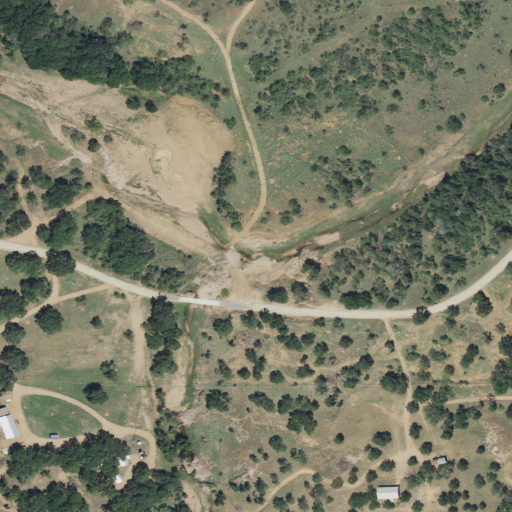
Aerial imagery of valley in Texas named Ship Hollow containing shrub, grassland, evergreen forest, and open development